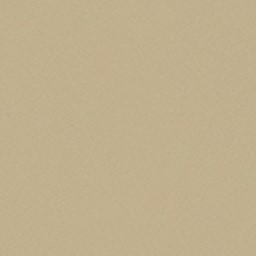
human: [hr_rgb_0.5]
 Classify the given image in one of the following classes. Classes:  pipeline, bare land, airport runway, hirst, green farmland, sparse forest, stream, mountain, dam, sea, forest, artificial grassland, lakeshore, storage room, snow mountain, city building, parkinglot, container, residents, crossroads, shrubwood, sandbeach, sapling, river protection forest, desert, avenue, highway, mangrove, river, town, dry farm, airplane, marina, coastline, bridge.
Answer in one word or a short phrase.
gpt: desert